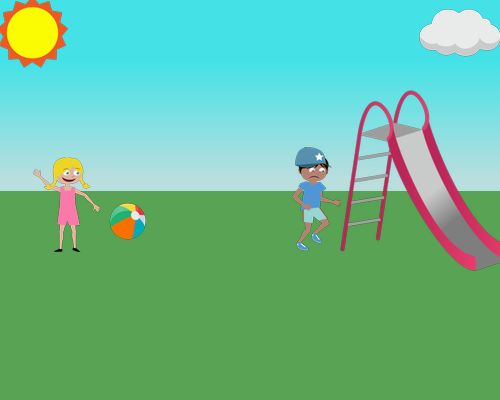
A small sun is in the top left corner, slightly off the side and top. A small girl, smiling and waving, faces right, with her armpits at horizon level. A beach ball is an inch to the right of her. A medium slide has its horizon between the second and third rungs, facing right, with one edge off the right side. A small boy with a baseball hat, looking sad and running, faces right, just behind the slide's ladder. A small cloud is above the slide, in the top right corner.